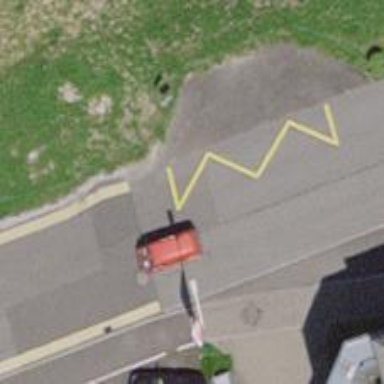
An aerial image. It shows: Bus stop with stop position for public transport.